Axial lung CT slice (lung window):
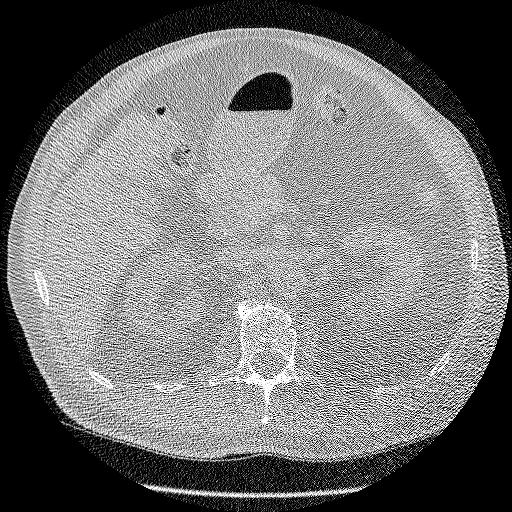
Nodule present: no